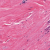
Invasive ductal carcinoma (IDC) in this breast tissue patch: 0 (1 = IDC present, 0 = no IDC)